Question: I have spent hours trying to figure out how to organize my user interface, and what is simple in PHP/CSS is driving me nuts in C#.
Basically I am creating a class called Reply that is a 2x2 TablePanelLayout to display e-mail replies in. Each response will be an instance of this and they will appear in a vertical listing. I am trying to figure out how to create this Layout but keep it centered and have it resize when the parent container is stretched.
My last attempt used 2 TablePanelLayouts. One was a 3x3 grid, using the center cell for content and the rest were to create spacing between the edges, but I realized this method would not permit scrolling for the center content area. So my question is...what is the best way to do this?
I think a vertical FlowLayoutPanel would be best for the content, but im clueless as to how to keep the content area centered while allowing it to stretch when the parent is resized.
If it makes it more clear, I think the idea would be...
'''
<OutsideLayout>
<RepliesContainer>
<Reply></Reply>
<Reply></Reply>
<Reply></Reply>
</RepliesContainer>
<OutsideLayout>
'''
Where the "RepliesContainer" is a Vertical FlowLayoutPanel, "Reply" is my TableLayoutPanel for each response, and the "OutsideContainer" is whatever needed to keep it centered but permit the inside content to scroll. Im not sure an "OutsideContainer" is needed but I can't figure out how to use DockStyle.Fill and still keep spacing between edges otherwise.

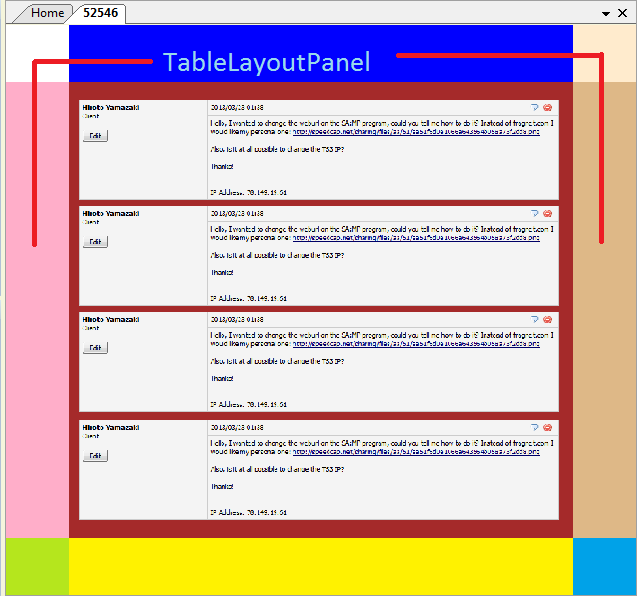
Answer: The easiest way to keep the spaces is to add a left and right margin of equal values to your RepliesContainer. Then set its HorizontalAlignment to Stretch (which should already be the default.)
Next make your RepliesContainer just list out all of the replies you need. This may make your list taller than your visible area (which is solved by the next step)
Finally make your OutsideLayout simply be a ScrollViewer.
Of course, I wouldn't approach it this way in the first place. I'd personally use a simple ItemsControl which handles the scrollbar and vertical panel and laying out the individual 2x2 replies. Something like this (in pseudo-code so it may not compile. But you'll get the idea.)
'''
<ItemsControl x:Name="MyRepliesControl"
DataSource="{Binding MyRepliesData}">
<!-- This is the template for an individual reply.
The ItemsControl will create one instance for each reply automatically. -->
<ItemsControl.ItemTemplate>
<!-- 2x2 Reply Grid with a 24-unit margin on the left and right -->
<Grid Margin="24,0" ...>
... contents of grid cells, etc. ...
</Grid>
</ItemsControl.ItemTemplate>
</ItemsControl>
'''
Note: This puts the left and right margins inside of the scrollbar area. If you want the margins outside of the scrollbar, instead put the Margin attribute on the ItemsControl itself.
Then you simply set the DataContext and ensure it has an IEnumerable property called MyRepliesData which has each individual reply.
This is the proper way to do it. with this approach, you can customize anything you need to visual-wise by only focusing on the 'templates' of how the data works. The ItemsControl worries about laying it all out and giving you a scrollbar. Your only responsibility is giving it the data via MyRepliesData.